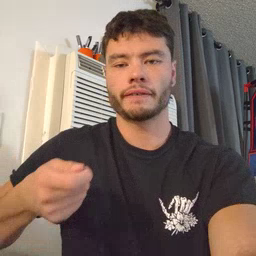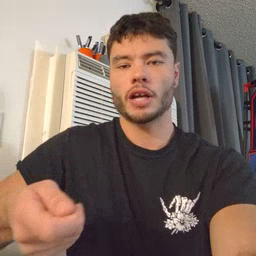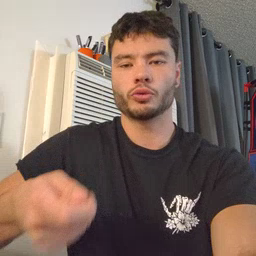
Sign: vacuum